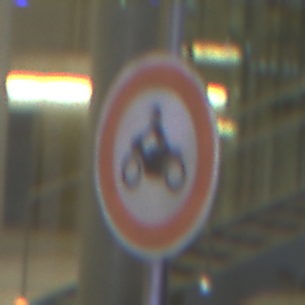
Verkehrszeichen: VerbotKraftraeder
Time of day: Night
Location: Outdoor (Urban)
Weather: PartlyCloudy
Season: NotSpecified
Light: Artificial